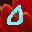
Label: 0